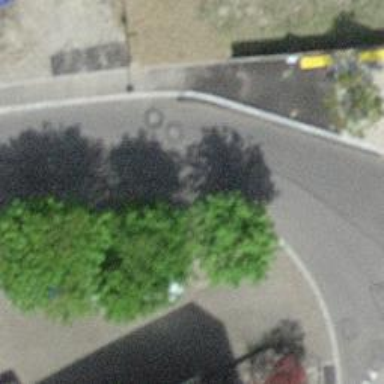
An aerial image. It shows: Bus stop with designated public transport stop position.